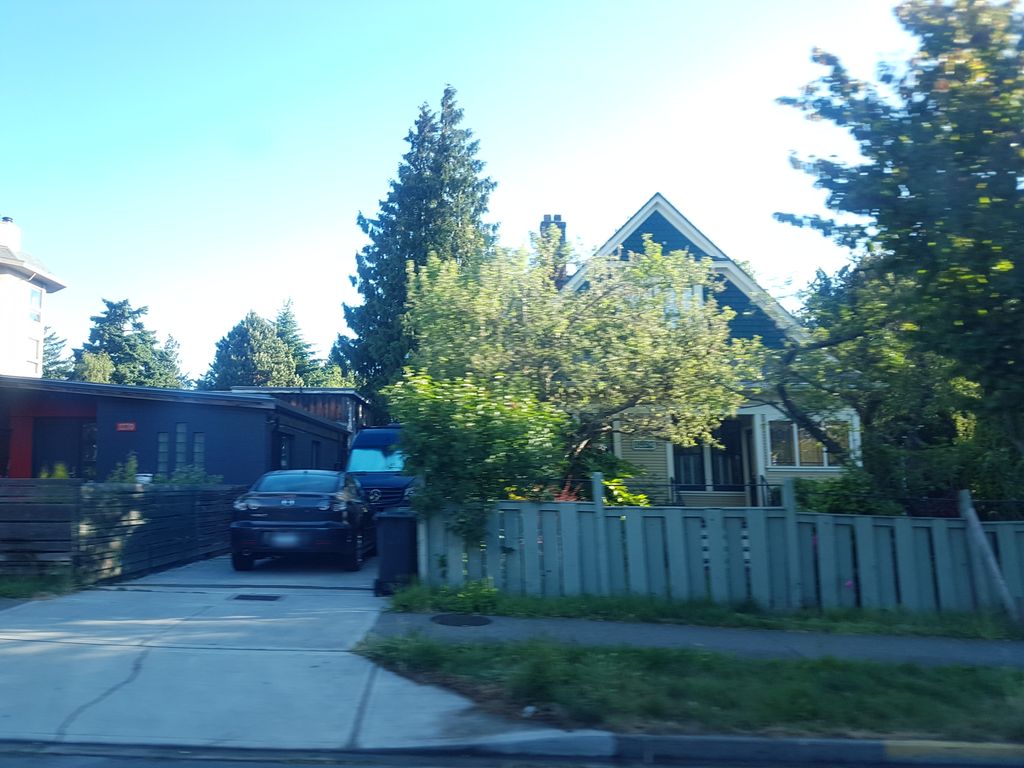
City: victoria